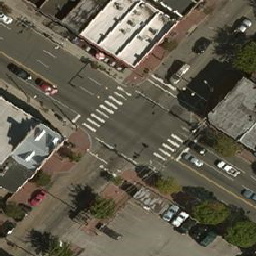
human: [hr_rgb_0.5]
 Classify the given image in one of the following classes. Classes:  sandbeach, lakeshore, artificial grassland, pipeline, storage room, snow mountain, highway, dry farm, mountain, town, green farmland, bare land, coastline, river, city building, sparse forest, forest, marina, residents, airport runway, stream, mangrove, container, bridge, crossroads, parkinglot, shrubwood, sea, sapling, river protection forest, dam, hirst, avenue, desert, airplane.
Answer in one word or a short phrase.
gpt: crossroads